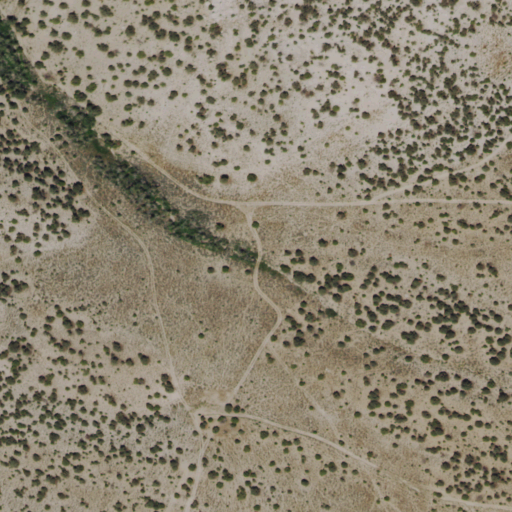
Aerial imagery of valley in Nevada named Boneyard Canyon containing shrub and evergreen forest